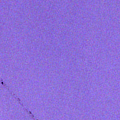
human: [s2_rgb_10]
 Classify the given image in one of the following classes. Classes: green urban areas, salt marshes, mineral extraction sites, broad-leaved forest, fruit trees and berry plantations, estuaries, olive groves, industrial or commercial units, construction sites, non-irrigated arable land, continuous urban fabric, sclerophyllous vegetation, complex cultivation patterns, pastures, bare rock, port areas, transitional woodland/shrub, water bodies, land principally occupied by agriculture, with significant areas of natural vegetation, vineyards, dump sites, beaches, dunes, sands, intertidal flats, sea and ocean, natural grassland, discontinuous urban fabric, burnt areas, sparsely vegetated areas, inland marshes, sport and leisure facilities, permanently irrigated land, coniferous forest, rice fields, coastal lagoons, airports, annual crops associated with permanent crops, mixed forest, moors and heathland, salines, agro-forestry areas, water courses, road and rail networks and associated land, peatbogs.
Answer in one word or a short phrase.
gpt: water bodies